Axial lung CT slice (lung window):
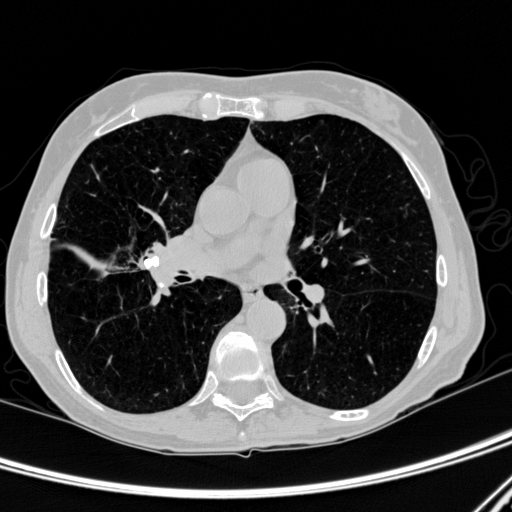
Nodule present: no